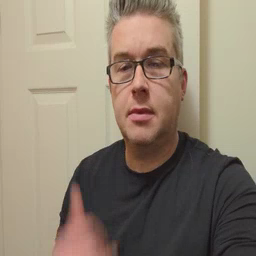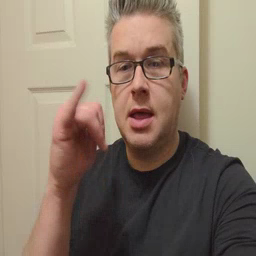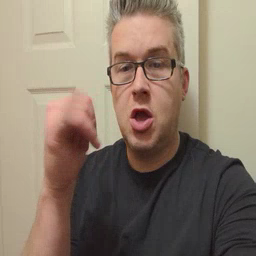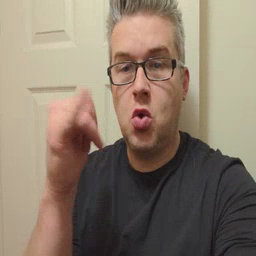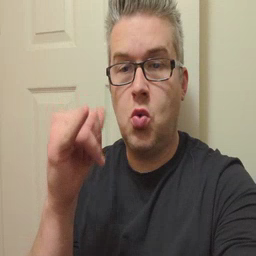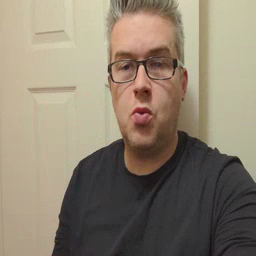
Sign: yellow